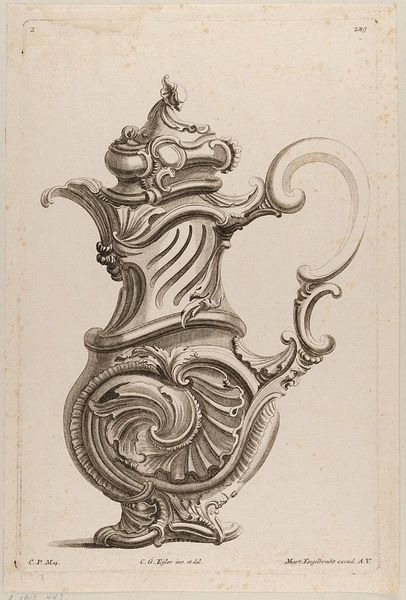
Titel: Eine Kanne
Künstler: Caspar Gottlieb Eisler
Standort: Hamburg
Institution: Museum für Kunst und Gewerbe Hamburg
Schlagwörter: rokoko, kanne, grafik, graphik, fotografie, photographie, druckgraphik, druckgrafik, radierung, kunstgewerbe, kunsthandwerk, rocaille, goldschmiedearbeit, tafelgeschirr, style, reproduktionen, industriedesign, druckerzeugnisse, muschelwerk, ornamentstich, vorlageblätter